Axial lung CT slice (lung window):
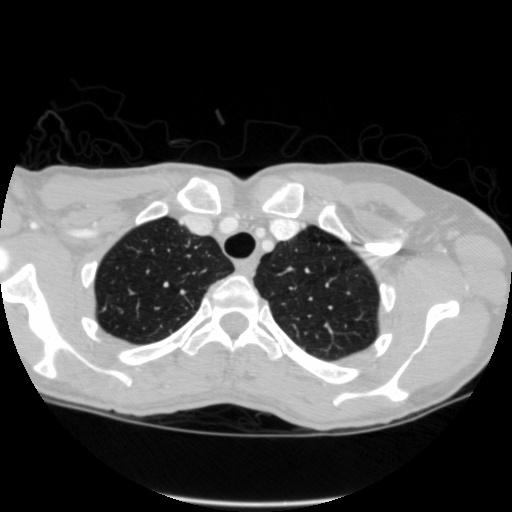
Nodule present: no